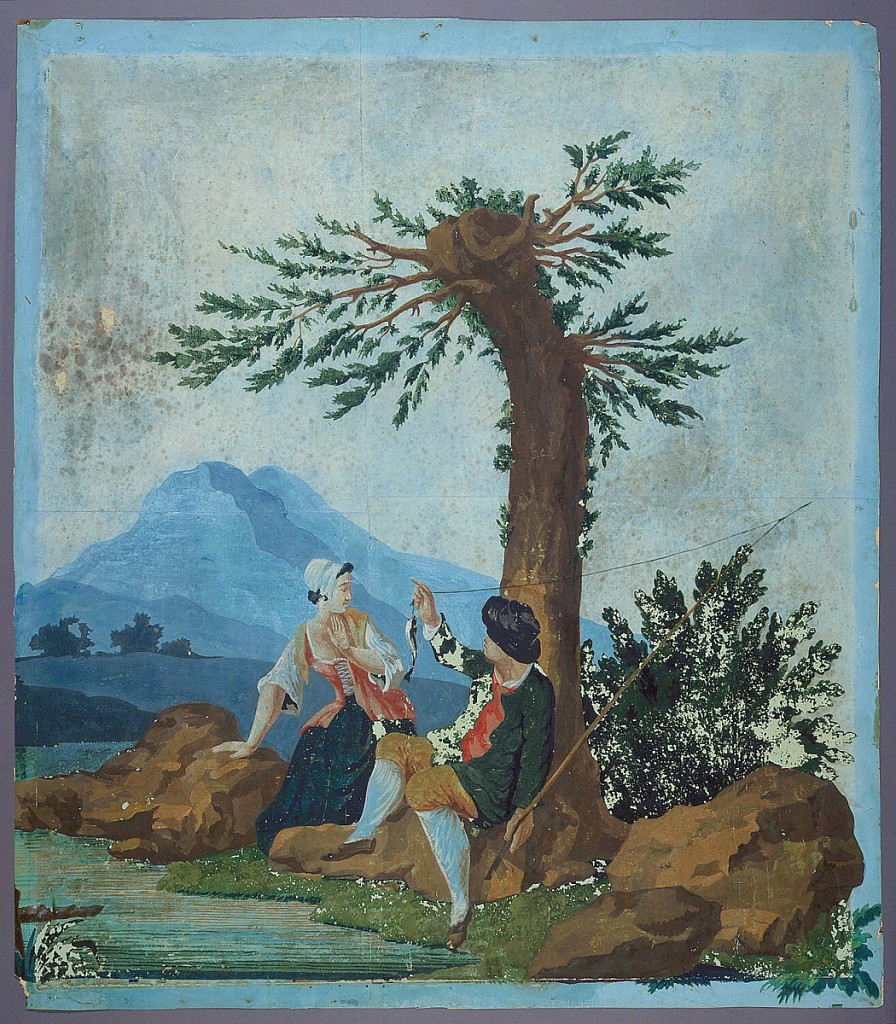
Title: Overdoor
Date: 1780–90
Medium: Block-printed on handmade paper
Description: Vertical rectangle for overdoor or fireboard. Young man with fish on a line, and young woman, against background. Printed in colors on a blue ground.